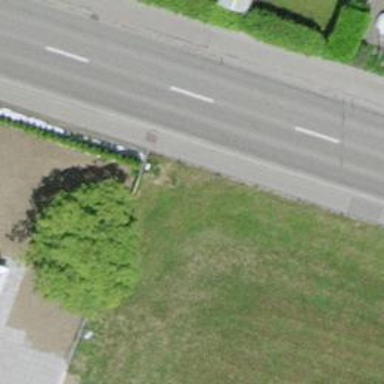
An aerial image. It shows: Hedge barrier.